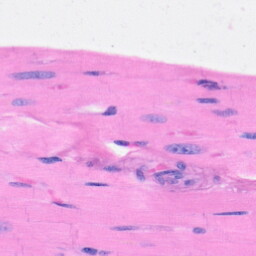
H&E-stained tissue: Heart